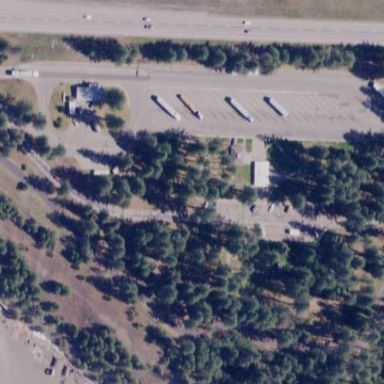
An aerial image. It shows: Rest area along the road.